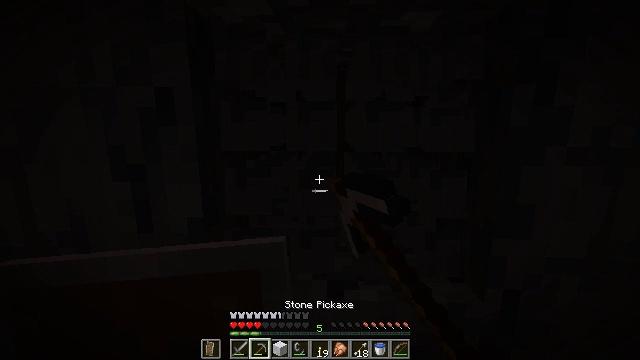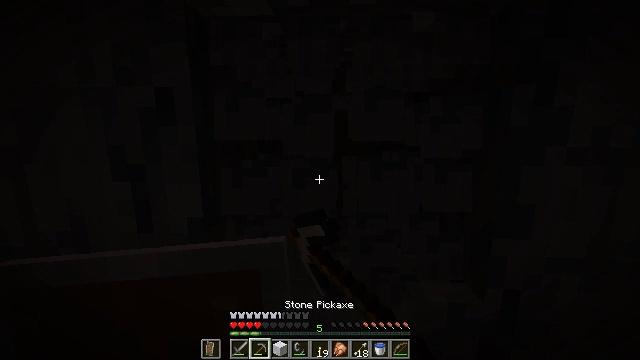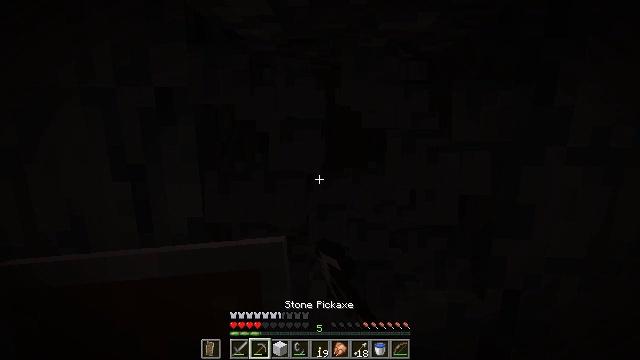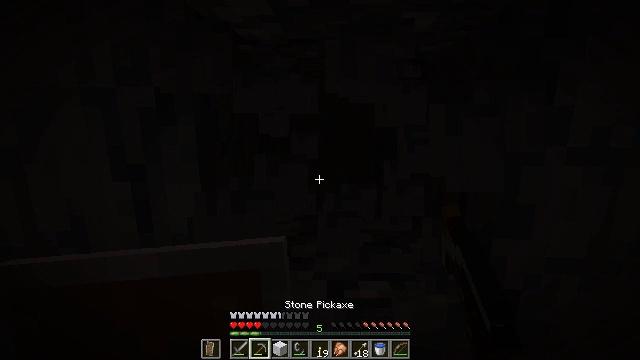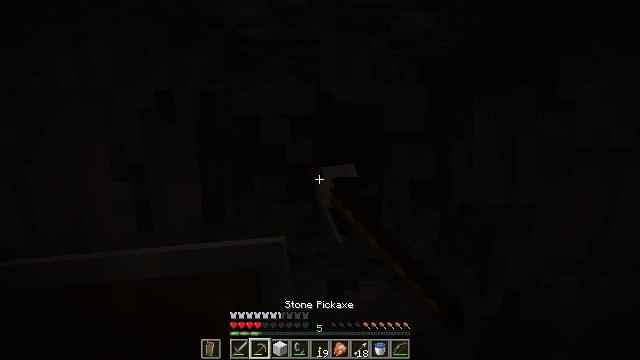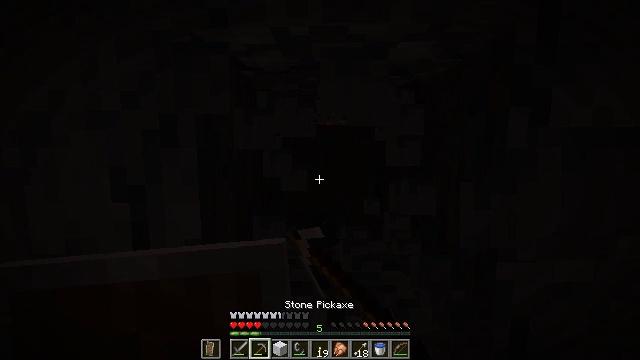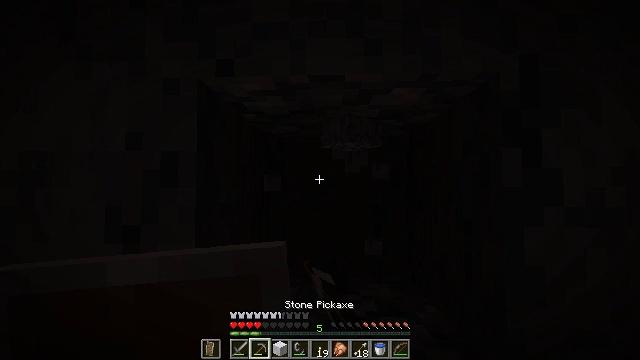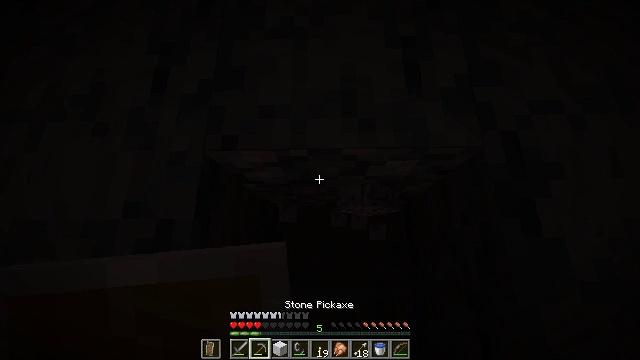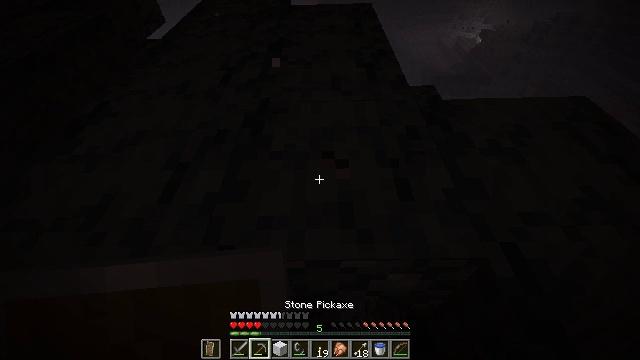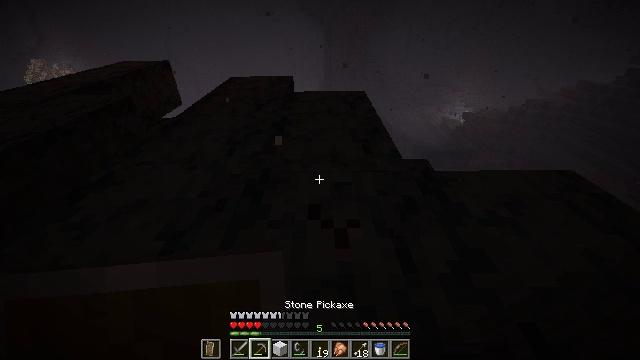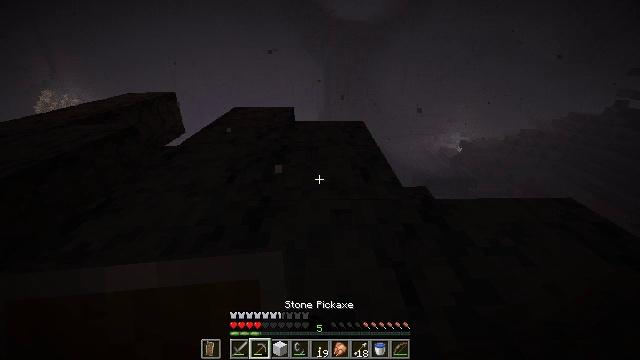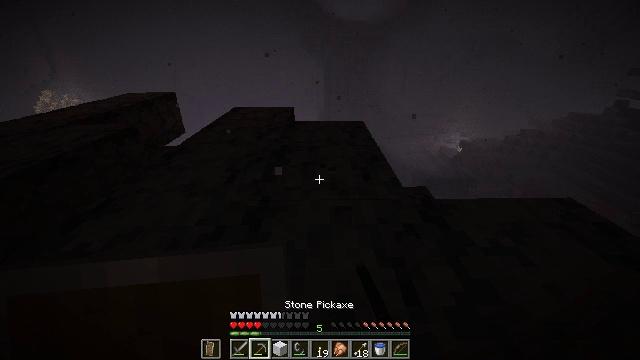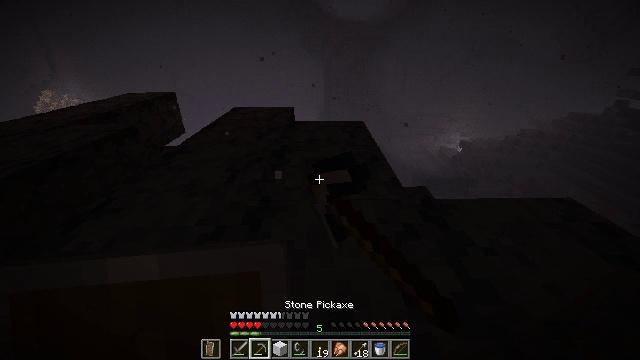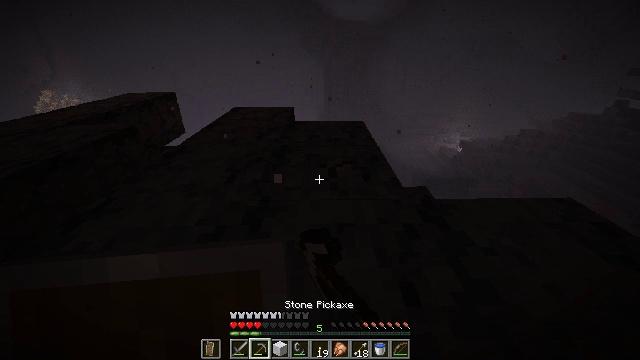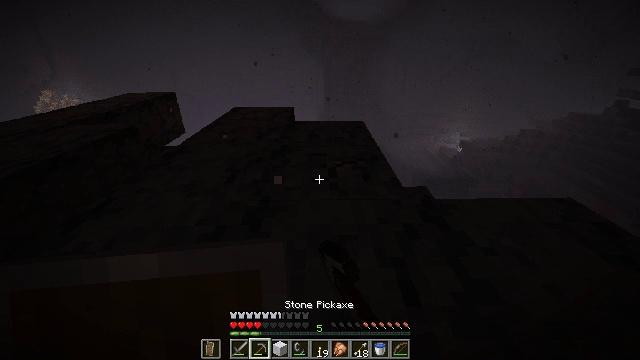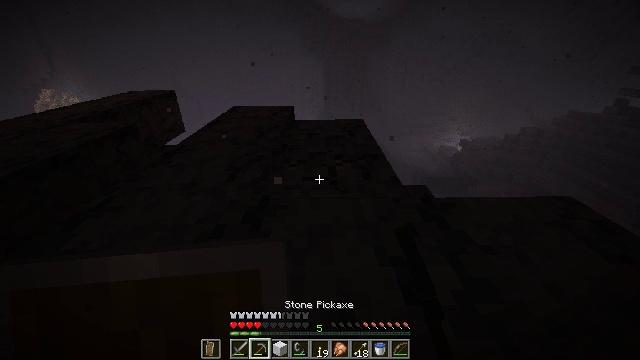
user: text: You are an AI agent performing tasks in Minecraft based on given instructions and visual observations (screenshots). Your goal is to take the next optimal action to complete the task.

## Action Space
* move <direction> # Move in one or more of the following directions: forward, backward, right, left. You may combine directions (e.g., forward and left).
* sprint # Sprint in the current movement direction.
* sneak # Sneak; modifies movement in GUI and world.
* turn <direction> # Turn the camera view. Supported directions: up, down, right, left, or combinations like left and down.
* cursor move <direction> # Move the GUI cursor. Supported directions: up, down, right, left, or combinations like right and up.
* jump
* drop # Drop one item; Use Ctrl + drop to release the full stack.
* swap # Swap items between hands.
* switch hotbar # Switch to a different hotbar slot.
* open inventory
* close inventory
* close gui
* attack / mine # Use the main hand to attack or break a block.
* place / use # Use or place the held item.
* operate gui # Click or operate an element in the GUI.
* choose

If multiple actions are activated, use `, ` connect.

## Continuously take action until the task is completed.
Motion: motion action
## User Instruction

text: Obtain basalt from the terrain.
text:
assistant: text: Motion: attack / mine
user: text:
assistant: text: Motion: attack / mine
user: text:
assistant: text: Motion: attack / mine
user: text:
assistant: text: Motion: attack / mine
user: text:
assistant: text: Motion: turn up, attack / mine
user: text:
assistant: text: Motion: turn up, attack / mine
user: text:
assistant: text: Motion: turn up, attack / mine
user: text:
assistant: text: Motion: turn up, attack / mine
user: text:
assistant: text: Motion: turn up, attack / mine
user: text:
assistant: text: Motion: turn up, attack / mine
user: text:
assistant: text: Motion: attack / mine
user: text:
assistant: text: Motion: attack / mine
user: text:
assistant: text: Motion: attack / mine
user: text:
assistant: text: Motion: attack / mine
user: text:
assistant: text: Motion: attack / mine
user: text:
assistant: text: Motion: turn down, attack / mine
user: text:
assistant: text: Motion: turn down, attack / mine
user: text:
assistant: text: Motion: turn down, attack / mine
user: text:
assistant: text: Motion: attack / mine
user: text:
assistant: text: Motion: attack / mine
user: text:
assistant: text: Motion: attack / mine
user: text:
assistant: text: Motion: attack / mine
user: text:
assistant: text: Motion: attack / mine
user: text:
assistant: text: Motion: attack / mine
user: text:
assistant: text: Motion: attack / mine
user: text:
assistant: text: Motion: attack / mine
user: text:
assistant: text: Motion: attack / mine
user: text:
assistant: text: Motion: attack / mine
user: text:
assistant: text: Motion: attack / mine
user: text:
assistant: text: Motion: attack / mine